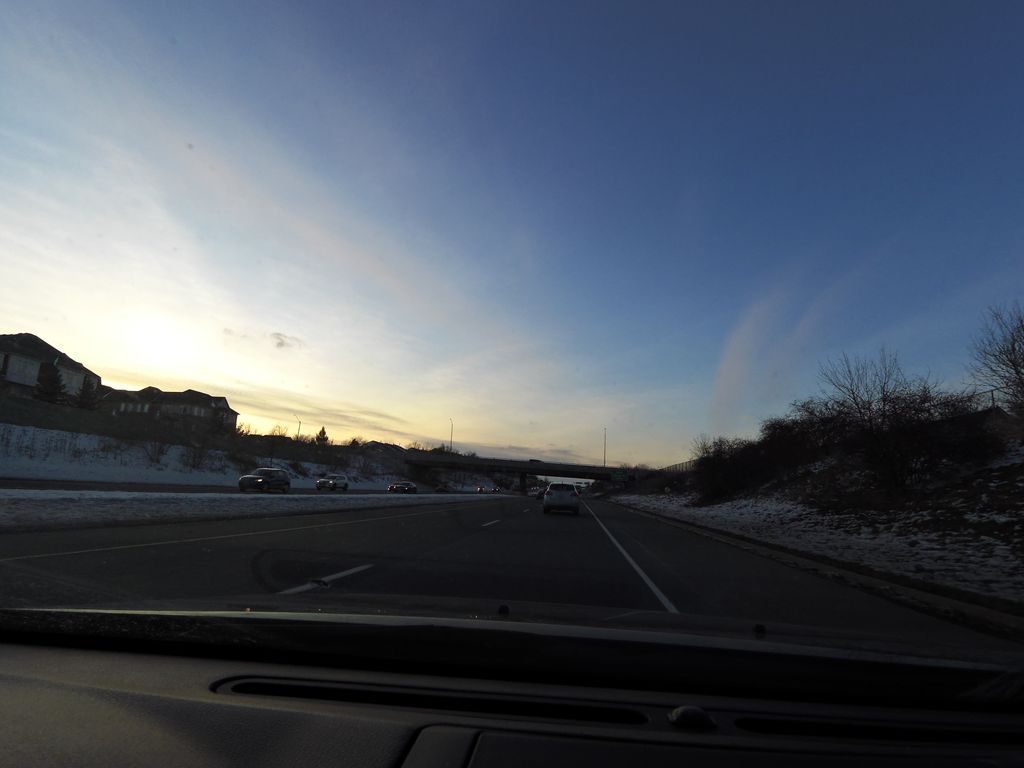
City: hamilton